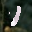
Label: 1